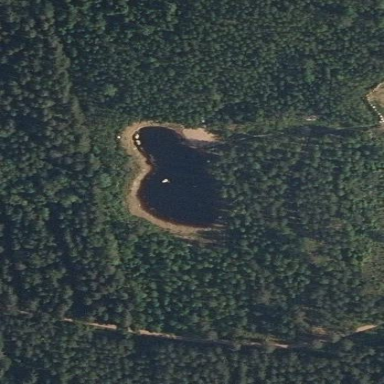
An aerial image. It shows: Serene pond surrounded by nature.